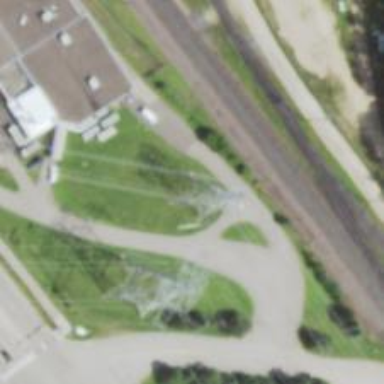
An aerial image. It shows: Lattice structure tower used for power distribution.